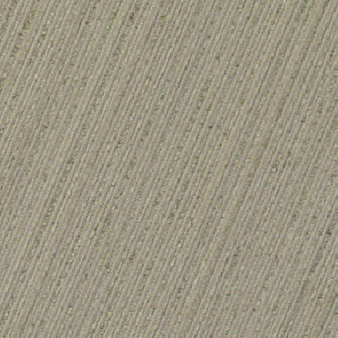
Label: other